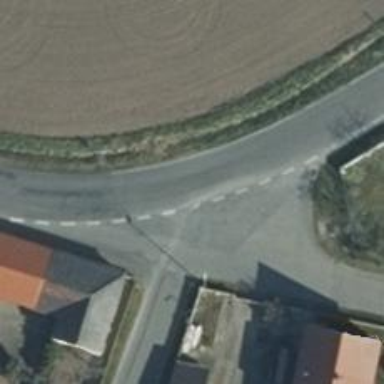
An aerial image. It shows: Secondary road with asphalt surface.